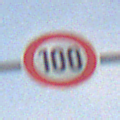
Verkehrszeichen: Geschwindigkeit100
Umgebung: Outdoor, Nature
Tageszeit: SunriseSunset
Wetter: PartlyCloudy
Licht: Natural
Jahreszeit: NotSpecified
Kontrast: LowContrast